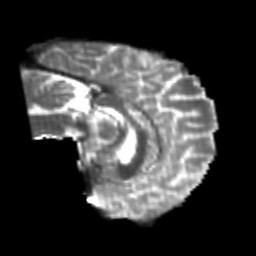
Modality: T2w
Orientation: sagittal
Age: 25
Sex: male
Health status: healthy
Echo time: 0.074 s